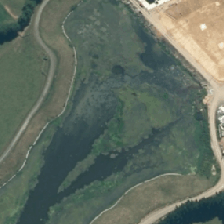
Land cover: lake_pond